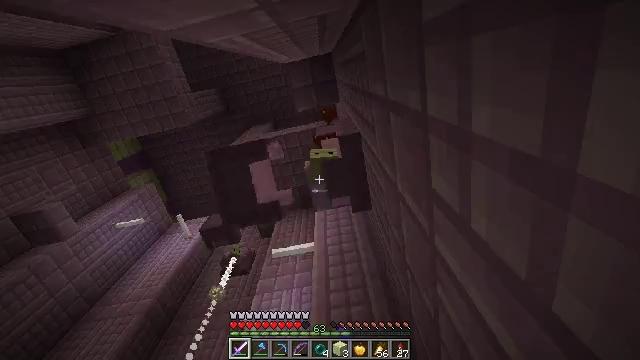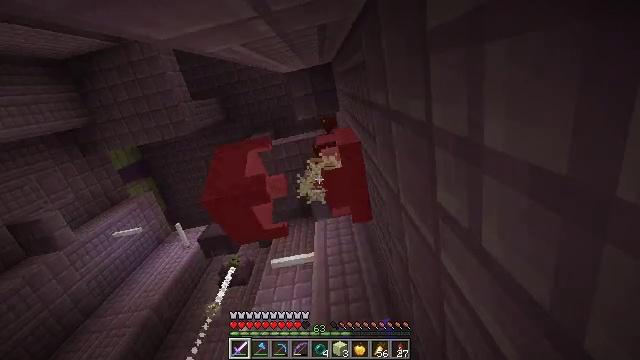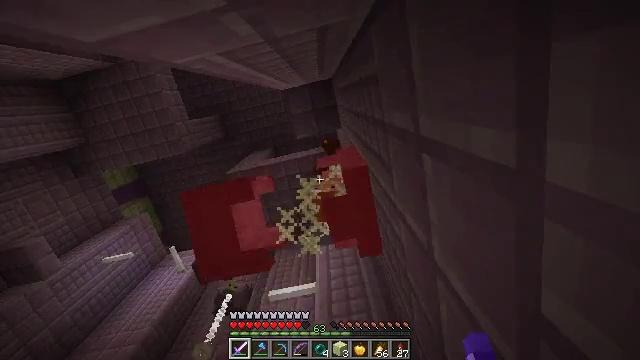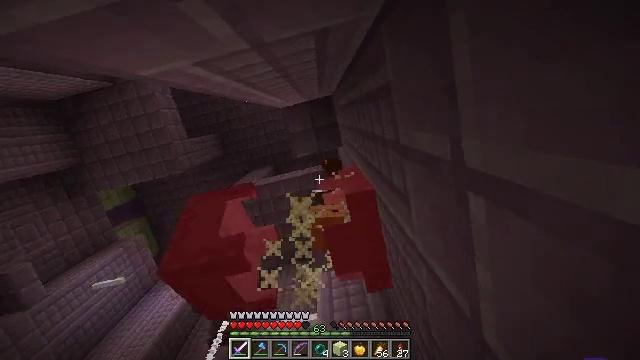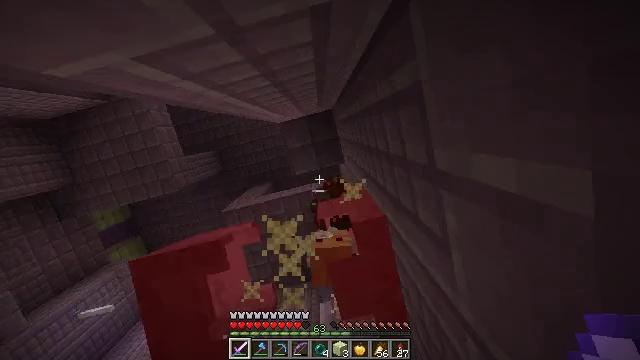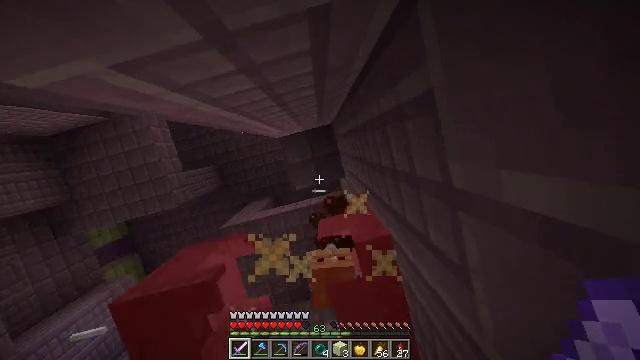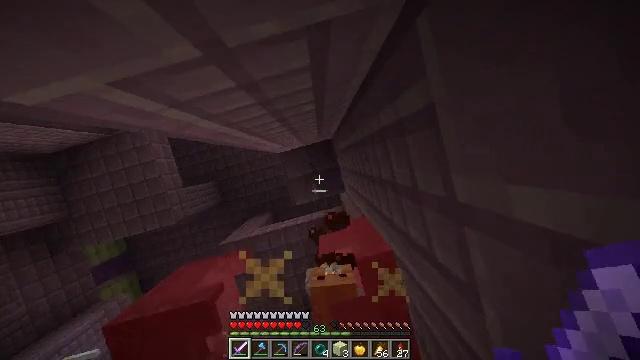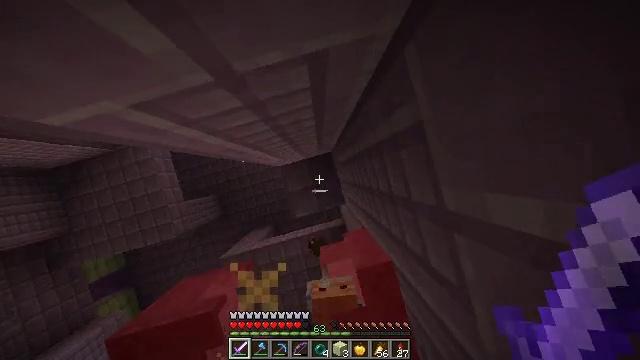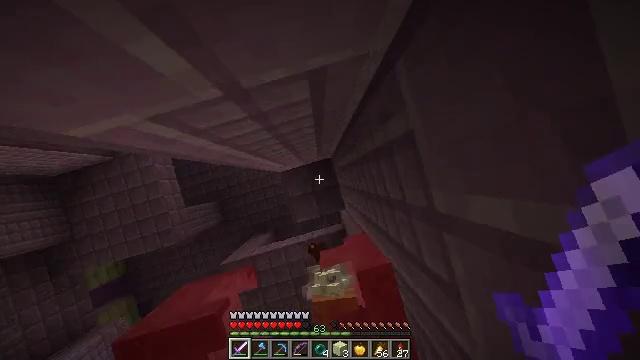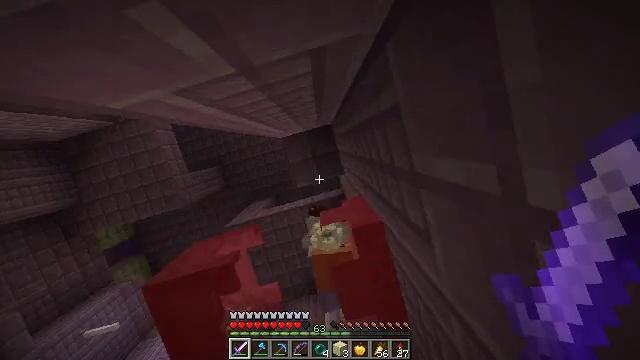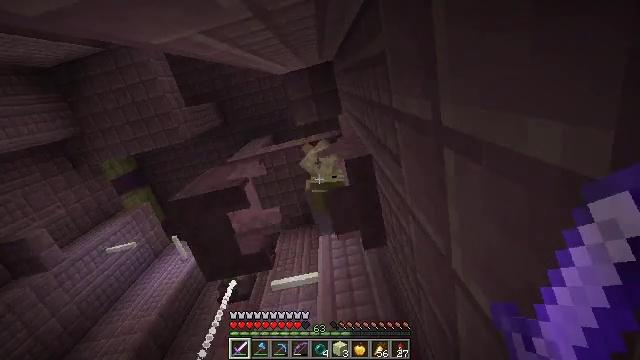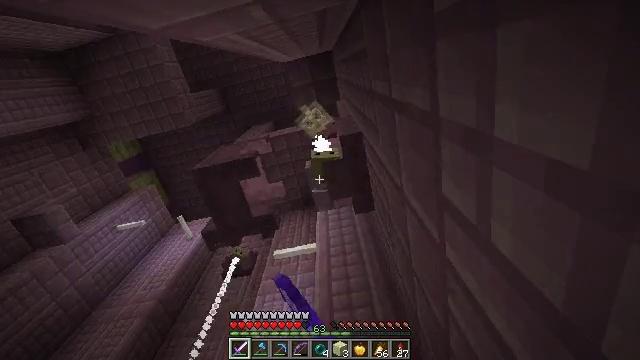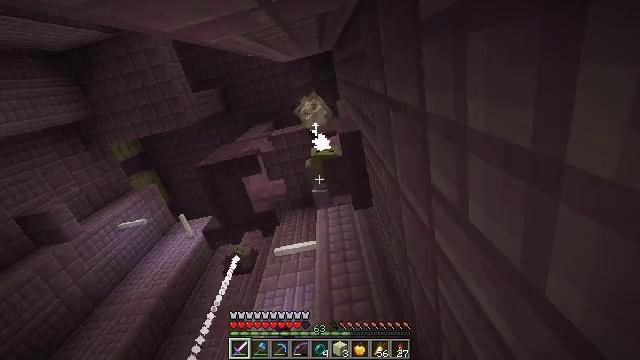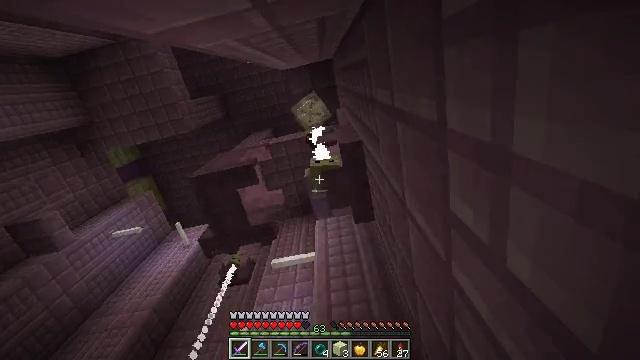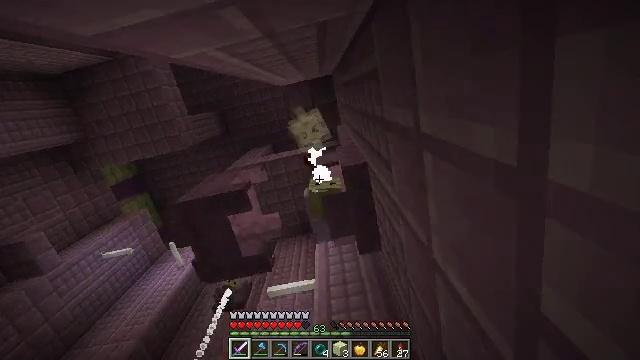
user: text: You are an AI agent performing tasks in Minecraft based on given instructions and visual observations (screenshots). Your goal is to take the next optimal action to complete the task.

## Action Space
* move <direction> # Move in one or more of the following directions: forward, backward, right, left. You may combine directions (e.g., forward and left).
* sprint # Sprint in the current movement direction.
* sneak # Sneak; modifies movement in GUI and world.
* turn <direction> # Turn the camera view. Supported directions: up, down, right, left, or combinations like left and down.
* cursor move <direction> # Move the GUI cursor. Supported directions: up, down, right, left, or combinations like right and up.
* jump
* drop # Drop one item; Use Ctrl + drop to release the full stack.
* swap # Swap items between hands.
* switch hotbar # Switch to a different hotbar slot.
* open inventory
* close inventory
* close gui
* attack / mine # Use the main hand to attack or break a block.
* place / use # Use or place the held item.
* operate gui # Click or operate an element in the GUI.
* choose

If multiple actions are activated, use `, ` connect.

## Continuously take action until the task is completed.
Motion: motion action
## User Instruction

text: Kill the shulker.
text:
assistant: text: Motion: turn up, jump
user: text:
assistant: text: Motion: turn up, jump
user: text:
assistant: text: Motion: turn up, jump
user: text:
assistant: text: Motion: turn up, jump
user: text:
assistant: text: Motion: turn up, jump
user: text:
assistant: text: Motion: turn up, jump
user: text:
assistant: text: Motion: turn up, jump
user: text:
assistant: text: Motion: turn up, jump
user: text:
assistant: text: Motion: turn down, jump
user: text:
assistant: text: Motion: turn right and down, attack / mine, jump
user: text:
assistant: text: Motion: turn down, attack / mine, jump
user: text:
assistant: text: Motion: attack / mine, jump
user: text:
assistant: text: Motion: turn up, jump
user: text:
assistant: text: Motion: turn up, jump
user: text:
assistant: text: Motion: jump